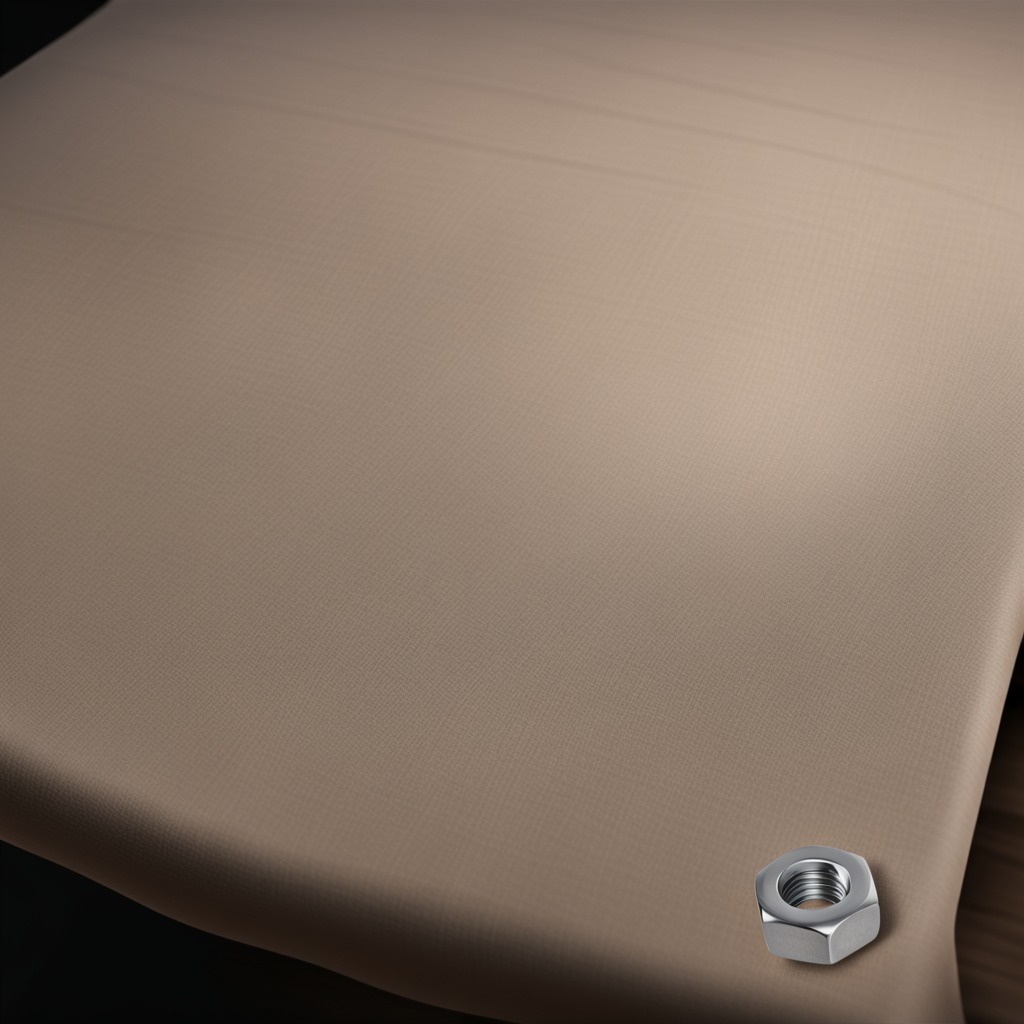
A metal nut is lying on a wooden table.